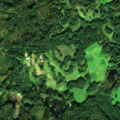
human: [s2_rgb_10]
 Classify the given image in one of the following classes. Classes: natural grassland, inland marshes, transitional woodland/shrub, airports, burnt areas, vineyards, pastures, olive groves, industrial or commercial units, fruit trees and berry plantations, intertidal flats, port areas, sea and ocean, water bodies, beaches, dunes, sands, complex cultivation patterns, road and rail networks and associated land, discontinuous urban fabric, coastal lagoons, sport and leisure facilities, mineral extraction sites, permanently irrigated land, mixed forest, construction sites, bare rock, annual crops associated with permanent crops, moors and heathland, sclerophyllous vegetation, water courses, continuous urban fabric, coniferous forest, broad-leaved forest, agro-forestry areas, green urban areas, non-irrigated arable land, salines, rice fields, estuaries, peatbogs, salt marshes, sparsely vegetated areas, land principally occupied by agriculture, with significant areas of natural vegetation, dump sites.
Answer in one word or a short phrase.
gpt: land principally occupied by agriculture, with significant areas of natural vegetation, mixed forest, transitional woodland/shrub